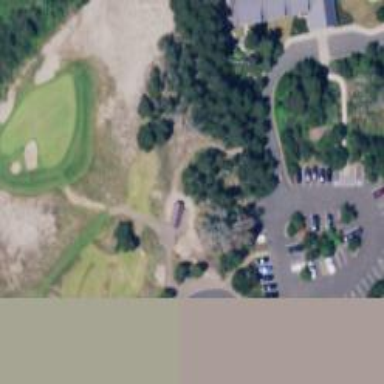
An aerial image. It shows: Pathway for golfing.